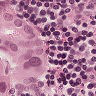
Metastatic tissue present: yes